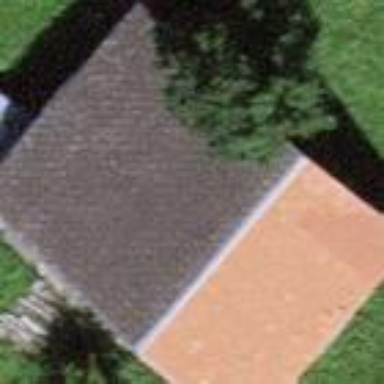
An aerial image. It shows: Barn.